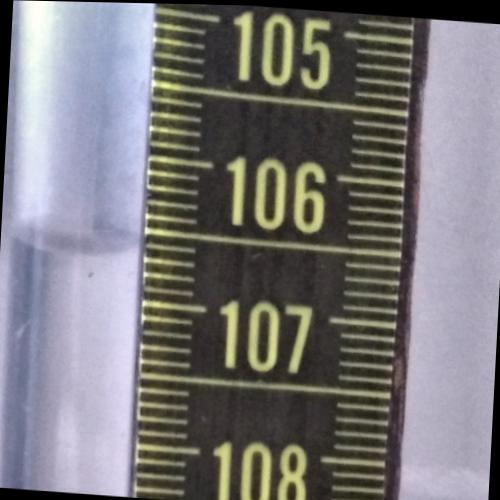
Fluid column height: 106.7 cm